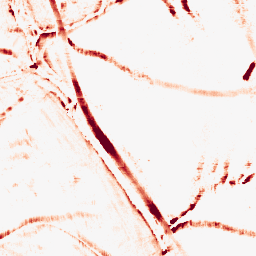
Category: morphological
Decomposition family: morphological_rect
Decomposition parameters: operation: opening
width: 10
height: 10
Upsampling method: sinc_blackman
Upsampling parameters: scale: 2
kernel_size: 8
Upsampling scale: 2